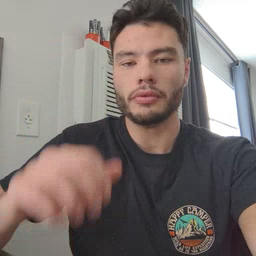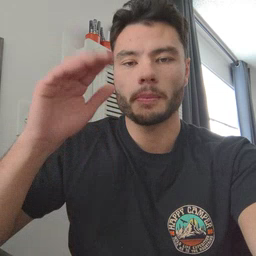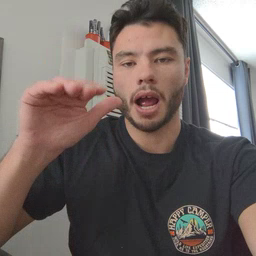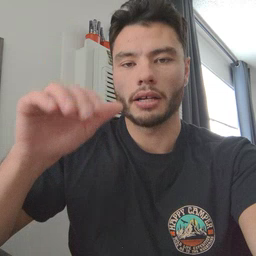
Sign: bye